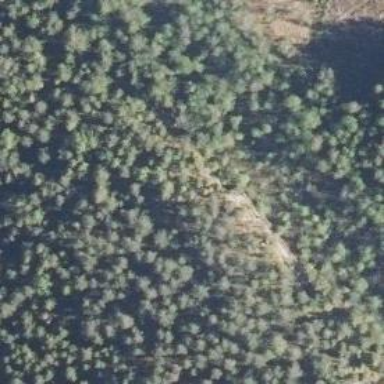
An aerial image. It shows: Cliff in nature.